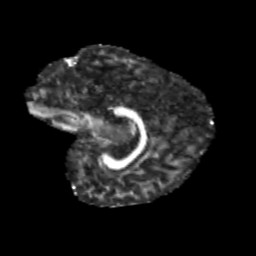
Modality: FA
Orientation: sagittal
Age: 10
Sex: female
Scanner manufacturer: siemens
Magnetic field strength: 3 T
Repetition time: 3.8 s
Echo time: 0.07 s